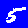
Digit: 5